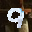
Label: 9